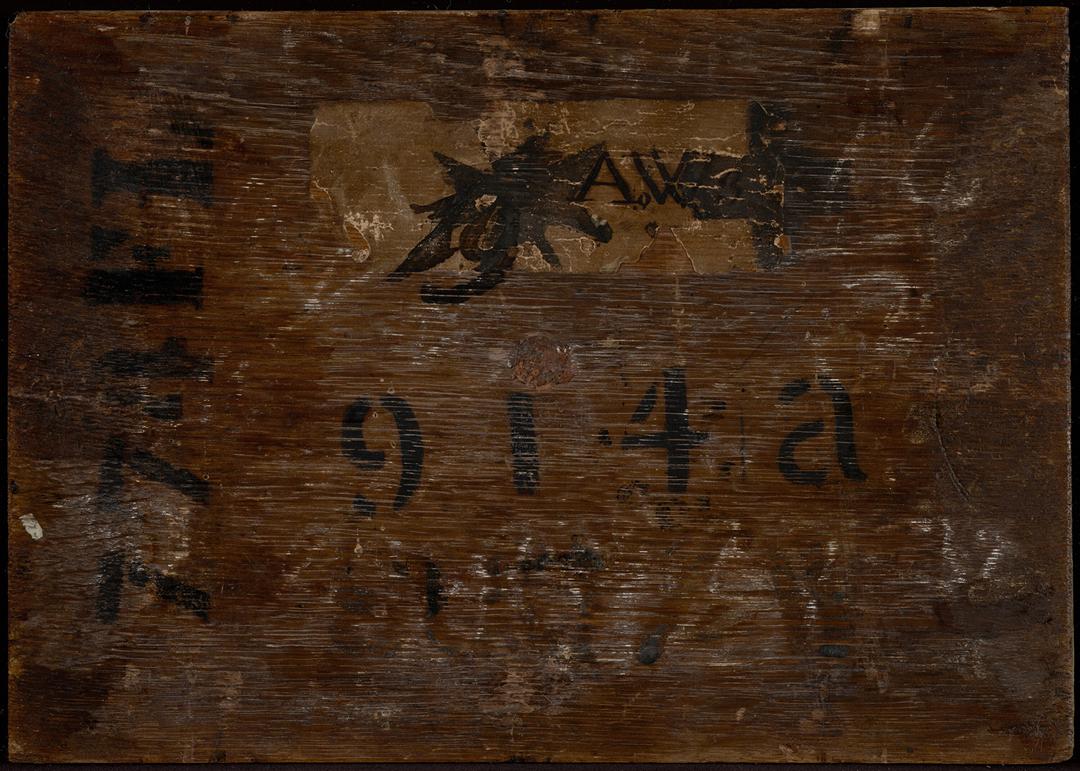
Titel: A Ball Game Before a Country Palace
Künstler: Adriaen van de Venne
Standort: Los Angeles
Institution: The J. Paul Getty Museum
Schlagwörter: braun, dunkelbraun, holz, kreide, schwarz, weiss, schrift, risse, white, black, zahlen, läufer, rückseite, buchstaben, tinte, holztafel, writing, nummer, letters, aufkleber, alphabet, schablone, rest, gebrauchsspuren, cracks, leim, anstrich, numbers, 19, glue, aw, runners, provenienz, abnutzungen, provenance, traces of use, leimspuren, zahlen-buchstaben kombinationen, traces of glue, number-letter combinations, wooden panel, abrasion, 914a, provenienzmerkmal, 774fl, kleberest, etikett oben mittig, schwarze zahlen